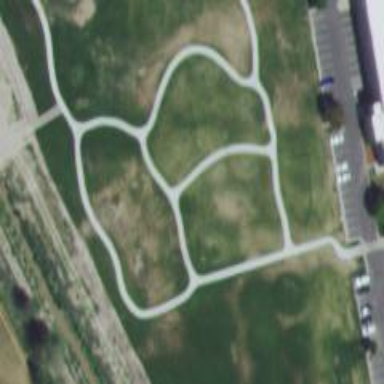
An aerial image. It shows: Asphalt path.